Question: I am having issues after migrating to NService 4 (4.0.4). When a message handling fails, it looks like whole NServiceBus is stopping and not doing any work (messages from MSMQ are not consumed any more).
After looking into logs, I found the following errors:
NServiceBus.log:
> 2013-10-02 17:49:31.5786 | FATAL | 110 | Fault manager failed to process the failed message with id aa32dce1-f408-4f6d-b448-a24b0118ec27 System.InvalidOperationException: Could not forward failed message to error queue 'administration.worker@localhost.Retries@localhost' as it could not be found. ---> NServiceBus.Unicast.Queuing.QueueNotFoundException: Failed to send message to address: [administration.worker@localhost.Retries@localhost] ---> System.Messaging.MessageQueueException: The queue does not exist or you do not have sufficient permissions to perform the operation.
at System.Messaging.MessageQueue.MQCacheableInfo.get_WriteHandle()
at System.Messaging.MessageQueue.StaleSafeSendMessage(MQPROPS properties, ITransaction transaction)
at System.Messaging.MessageQueue.StaleSafeSendMessage(MQPROPS properties, IntPtr transaction)
at System.Messaging.MessageQueue.SendInternal(Object obj, MessageQueueTransaction internalTransaction, MessageQueueTransactionType transactionType)
at NServiceBus.Transports.Msmq.MsmqMessageSender.Send(TransportMessage message, Address address) in c:\BuildAgent\work\d4de8921a0aabf04\src\NServiceBus.Core\Transports\Msmq\MsmqMessageSender.cs:line 60
--- End of inner exception stack trace ---
at NServiceBus.Transports.Msmq.MsmqMessageSender.Send(TransportMessage message, Address address) in c:\BuildAgent\work\d4de8921a0aabf04\src\NServiceBus.Core\Transports\Msmq\MsmqMessageSender.cs:line 76
at NServiceBus.Faults.Forwarder.FaultManager.SendFailureMessage(TransportMessage message, Exception e, Boolean serializationException) in c:\BuildAgent\work\d4de8921a0aabf04\src\NServiceBus.Core\Faults\Forwarder\FaultManager.cs:line 48
--- End of inner exception stack trace ---
at NServiceBus.Faults.Forwarder.FaultManager.SendFailureMessage(TransportMessage message, Exception e, Boolean serializationException) in c:\BuildAgent\work\d4de8921a0aabf04\src\NServiceBus.Core\Faults\Forwarder\FaultManager.cs:line 78
at NServiceBus.Unicast.Transport.FirstLevelRetries.TryInvokeFaultManager(TransportMessage message, Exception exception) in c:\BuildAgent\work\d4de8921a0aabf04\src\NServiceBus.Core\Unicast\Transport\FirstLevelRetries.cs:line 71InnerExceptionNServiceBus.Unicast.Queuing.QueueNotFoundException: Failed to send message to address: [administration.worker@localhost.Retries@localhost] ---> System.Messaging.MessageQueueException: The queue does not exist or you do not have sufficient permissions to perform the operation.
at System.Messaging.MessageQueue.MQCacheableInfo.get_WriteHandle()
at System.Messaging.MessageQueue.StaleSafeSendMessage(MQPROPS properties, ITransaction transaction)
at System.Messaging.MessageQueue.StaleSafeSendMessage(MQPROPS properties, IntPtr transaction)
at System.Messaging.MessageQueue.SendInternal(Object obj, MessageQueueTransaction internalTransaction, MessageQueueTransactionType transactionType)
at NServiceBus.Transports.Msmq.MsmqMessageSender.Send(TransportMessage message, Address address) in c:\BuildAgent\work\d4de8921a0aabf04\src\NServiceBus.Core\Transports\Msmq\MsmqMessageSender.cs:line 60
--- End of inner exception stack trace ---
at NServiceBus.Transports.Msmq.MsmqMessageSender.Send(TransportMessage message, Address address) in c:\BuildAgent\work\d4de8921a0aabf04\src\NServiceBus.Core\Transports\Msmq\MsmqMessageSender.cs:line 76
at NServiceBus.Faults.Forwarder.FaultManager.SendFailureMessage(TransportMessage message, Exception e, Boolean serializationException) in c:\BuildAgent\work\d4de8921a0aabf04\src\NServiceBus.Core\Faults\Forwarder\FaultManager.cs:line 48InnerExceptionSystem.Messaging.MessageQueueException (0x80004005): The queue does not exist or you do not have sufficient permissions to perform the operation.
at System.Messaging.MessageQueue.MQCacheableInfo.get_WriteHandle()
at System.Messaging.MessageQueue.StaleSafeSendMessage(MQPROPS properties, ITransaction transaction)
at System.Messaging.MessageQueue.StaleSafeSendMessage(MQPROPS properties, IntPtr transaction)
at System.Messaging.MessageQueue.SendInternal(Object obj, MessageQueueTransaction internalTransaction, MessageQueueTransactionType transactionType)
at NServiceBus.Transports.Msmq.MsmqMessageSender.Send(TransportMessage message, Address address) in c:\BuildAgent\work\d4de8921a0aabf04\src\NServiceBus.Core\Transports\Msmq\MsmqMessageSender.cs:line 60
MsmqDequeueStrategy.log has lots of:
> 2013-10-02 17:49:32.5579 | ERROR | 57 | Error processing message. System.ObjectDisposedException: The semaphore has been disposed.
at System.Threading.SemaphoreSlim.Release(Int32 releaseCount)
at NServiceBus.Transports.Msmq.MsmqDequeueStrategy.Action() in c:\BuildAgent\work\d4de8921a0aabf04\src\NServiceBus.Core\Transports\Msmq\MsmqDequeueStrategy.cs:line 227
at System.Threading.Tasks.Task.Execute()
FaultManager.log:
> 2013-10-02 17:49:31.5746 | FATAL | 110 | Could not forward failed message to error queue 'administration.worker@localhost.Retries@localhost' as it could not be found.
I init NSB as follows:
'''
Configure.Serialization.Xml();
Configure.Features.Enable<TimeoutManager>();
Configure.Features.Enable<Sagas>();
var conf = Configure.With(assemblies)
.CustomConfigurationSource(new BusConfigSource(assemblies))
.DefineEndpointName(ConfigurationManager.AppSettings["InputQueue"])
.CastleWindsorBuilder(container)
.MessageForwardingInCaseOfFault()
.UseInMemoryTimeoutPersister()
.UseTransport<Msmq>()
.PurgeOnStartup(false)
.FileShareDataBus(WebConfigurationManager.AppSettings["NServiceBusFileShare"])
.UnicastBus()
.LoadMessageHandlers()
.MsmqSubscriptionStorage()
.CreateBus()
.Start(() => Configure.Instance.ForInstallationOn<Windows>().Install());
'''
EDIT: more info.
I host NSB in IIS. I Publish, Send and handle messages in it.
Web.config looks like this:

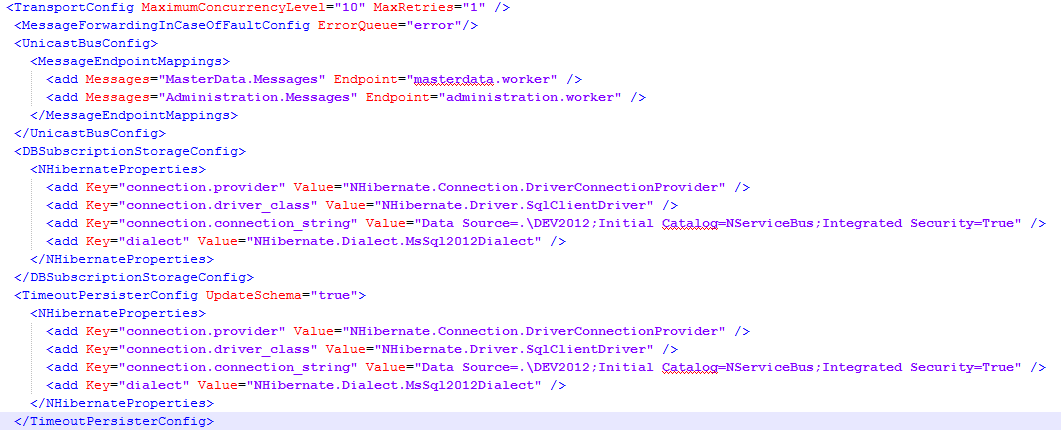
Answer: The problem is in your Init code...
'''
.DefineEndpointName(ConfigurationManager.AppSettings["InputQueue"])
'''
I don't see that in the screenshot of your Web.config you provided, but based on the error, I'm guessing you have that defined as '"administration.worker@localhost"'. This should be only '"administration"'.
Endpoint name and input queue are not the same thing. Starting from your endpoint name, NServiceBus infers the names of all the queues from there. So input queue is '{EndpointName}@localhost'. If you're running a master node with an attached worker, the worker's input queue is '{EndpointName}.Worker@localhost'. The Timeout queue is '{EndpointName}.Timeouts@localhost', etc.
Of course you don't usually have to define the endpoint name in an NServiceBus.Host endpoint, but it looks like you are self-hosting in a web application.
Here's more information on the <URL> from the docs.